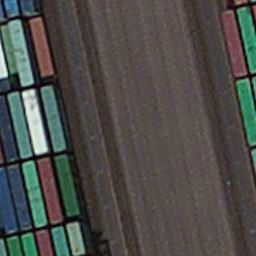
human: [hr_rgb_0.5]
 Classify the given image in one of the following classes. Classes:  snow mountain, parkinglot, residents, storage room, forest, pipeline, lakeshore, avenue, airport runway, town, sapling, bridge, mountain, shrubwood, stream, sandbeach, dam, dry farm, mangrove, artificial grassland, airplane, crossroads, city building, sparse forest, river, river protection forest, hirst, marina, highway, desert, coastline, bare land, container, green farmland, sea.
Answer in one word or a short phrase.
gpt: container